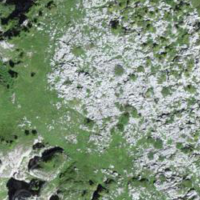
EUNIS habitat code: 23
Species observed at this site:
Eryngium alpinum